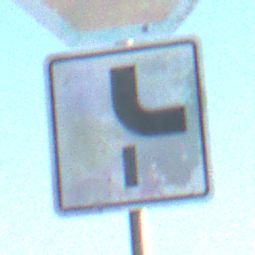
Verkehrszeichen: VerlaufVorfahrtsstrasse10
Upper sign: Stop
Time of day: MorningAfternoon
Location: Outdoor (RoadRail)
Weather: Clear
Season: NotSpecified
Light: Natural